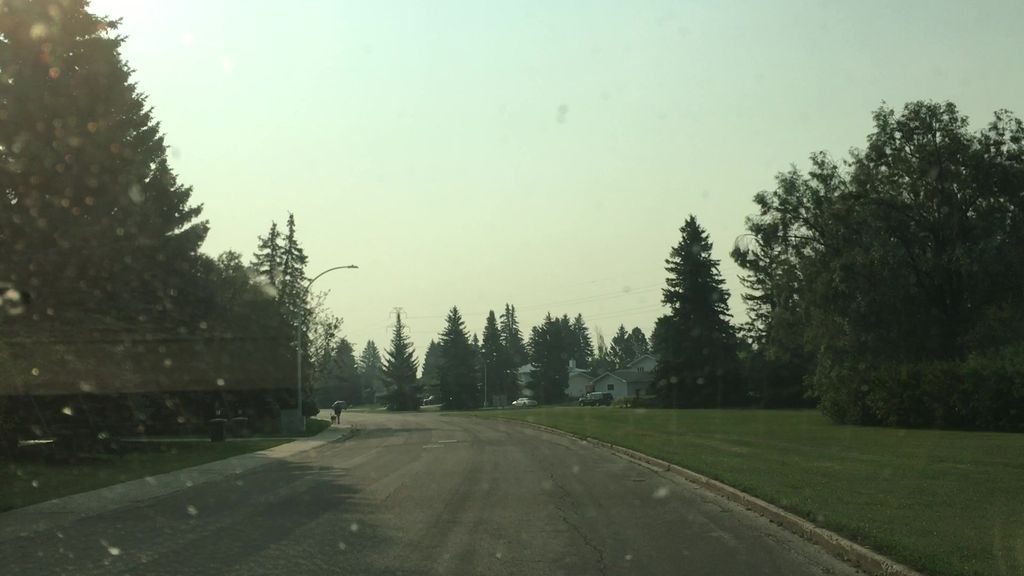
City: edmonton